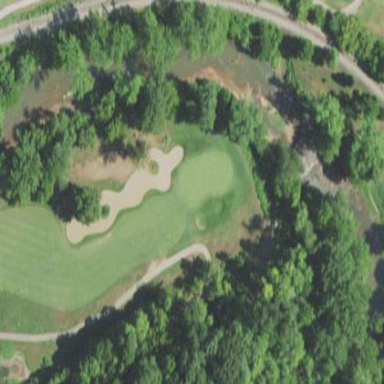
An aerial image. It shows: Scenic golf fairway.